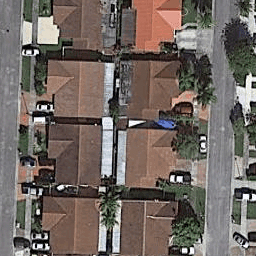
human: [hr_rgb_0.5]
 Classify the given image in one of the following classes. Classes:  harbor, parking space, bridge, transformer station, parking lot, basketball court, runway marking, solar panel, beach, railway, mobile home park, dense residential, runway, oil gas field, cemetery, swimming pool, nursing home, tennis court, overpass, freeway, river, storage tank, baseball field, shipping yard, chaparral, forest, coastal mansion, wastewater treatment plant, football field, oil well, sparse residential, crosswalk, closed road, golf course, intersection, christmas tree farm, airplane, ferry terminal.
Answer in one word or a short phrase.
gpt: dense residential